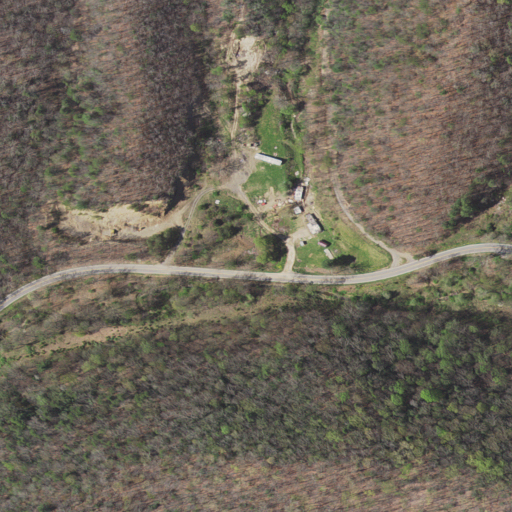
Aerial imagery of valley in Virginia named Jones Hollow containing deciduous forest, mixed forest, pasture, open development, low intensity development, evergreen forest, and woody wetlands